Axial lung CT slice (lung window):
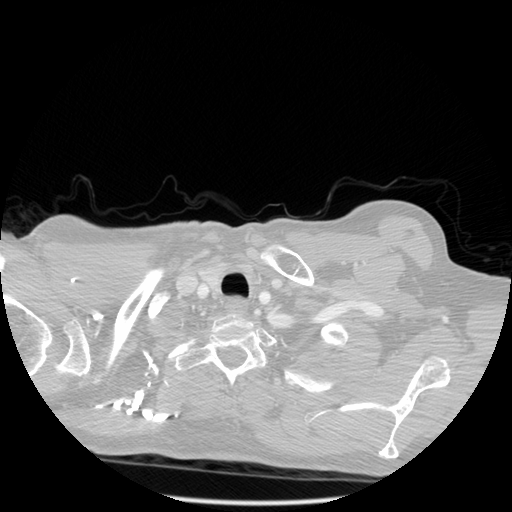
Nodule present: no